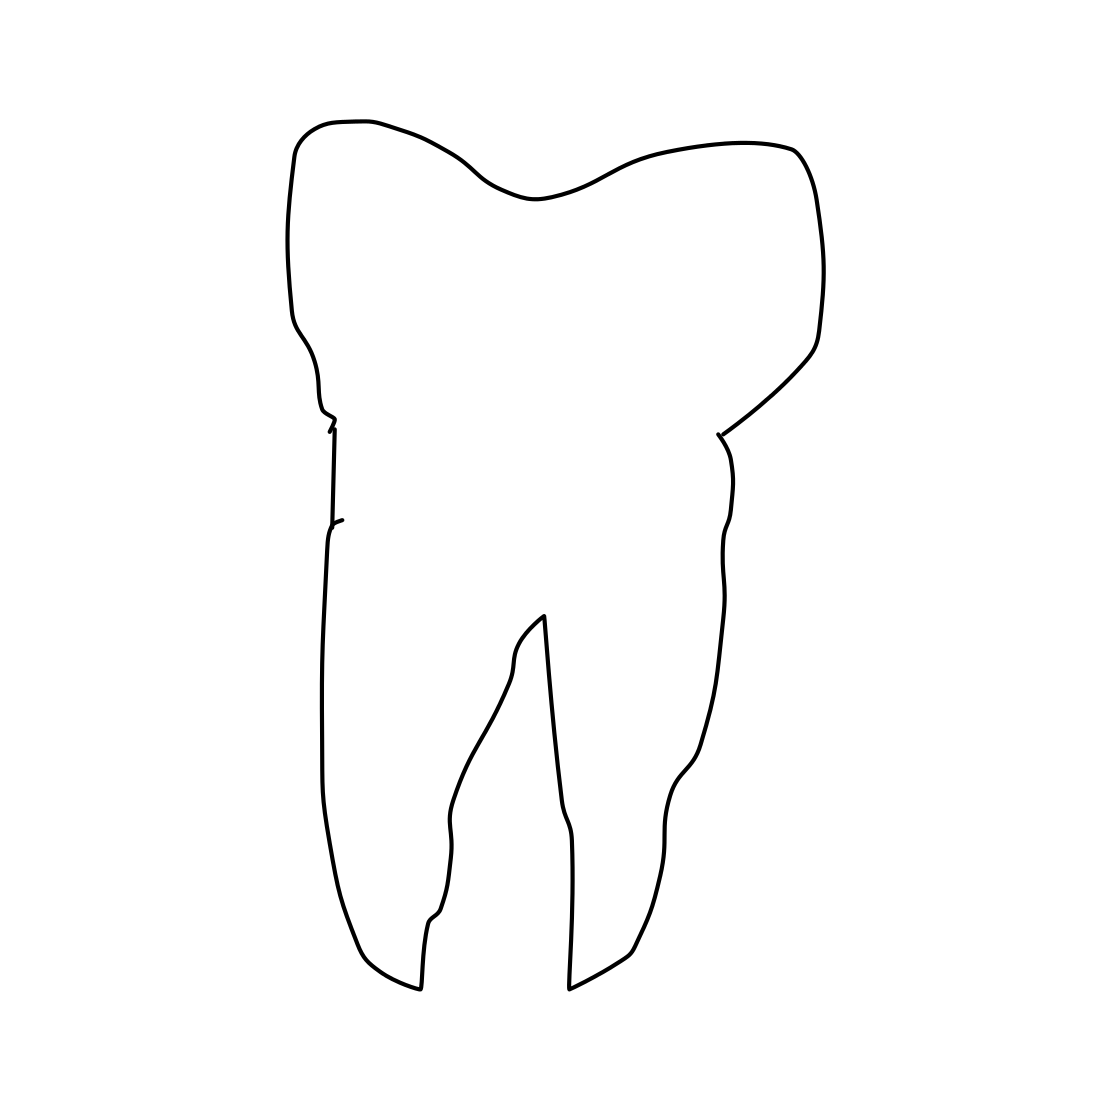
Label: tooth